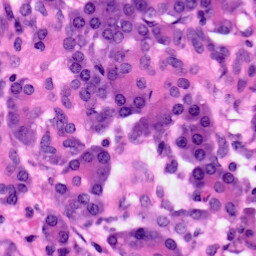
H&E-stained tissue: Pancreatic